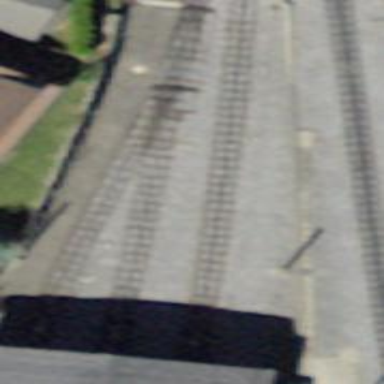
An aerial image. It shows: Narrow-gauge railway with one track passing through service yard. The railway is electrified with contact line.